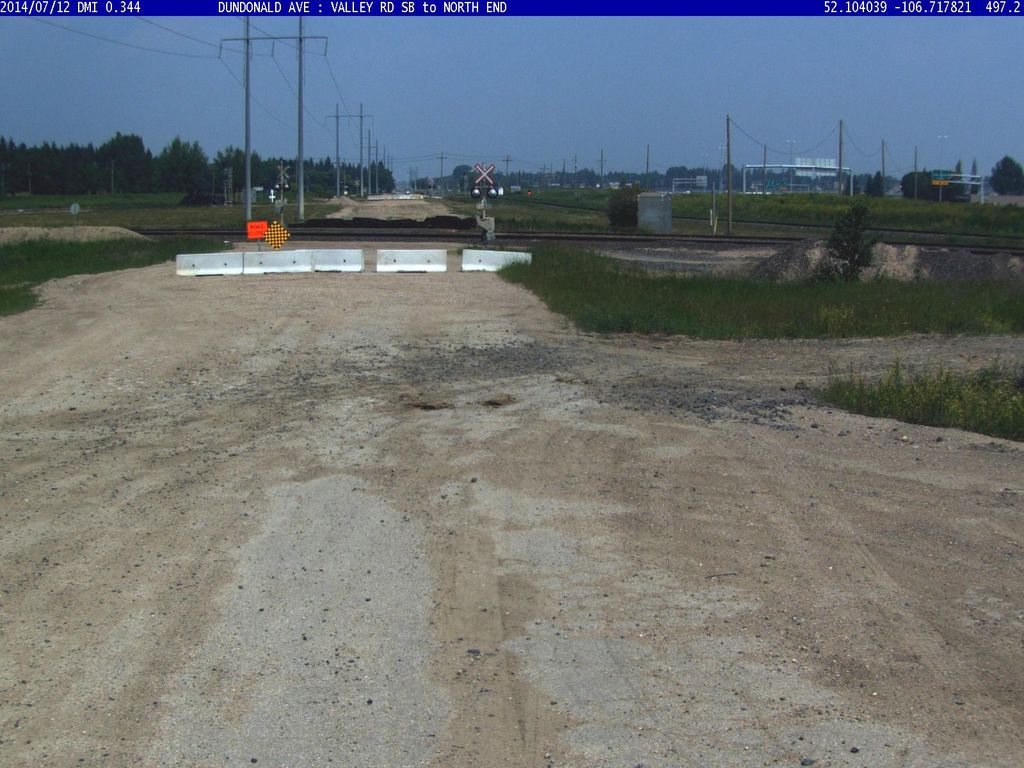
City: saskatoon